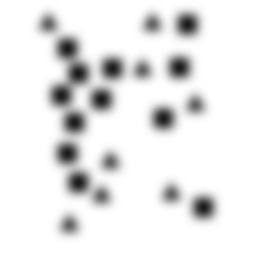
Squares: 12
Triangles: 8
Stars: 0
Total shapes: 20